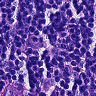
Metastatic tissue present: no